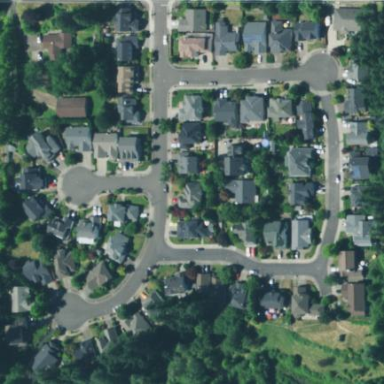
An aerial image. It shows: Single-family residential area.